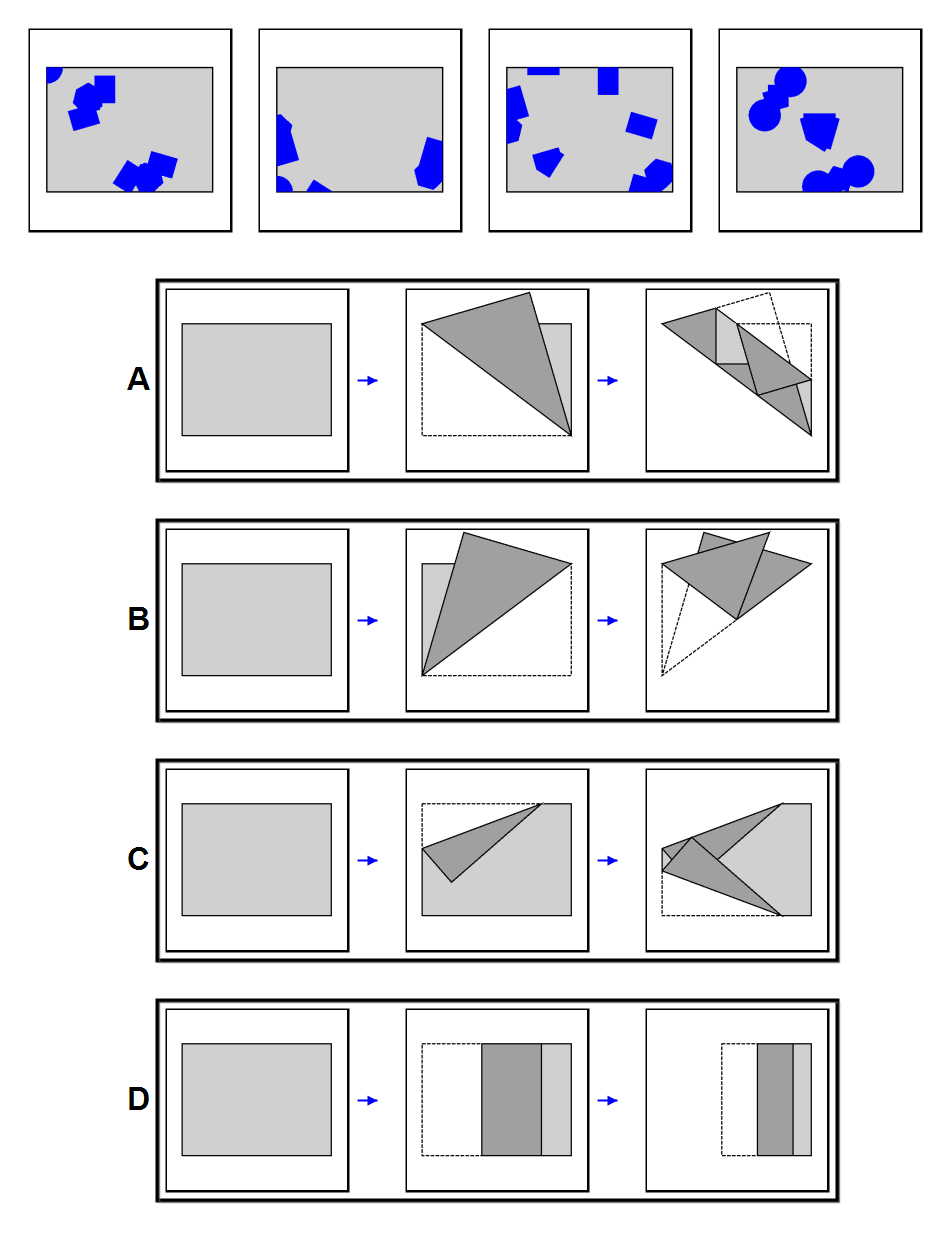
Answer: B